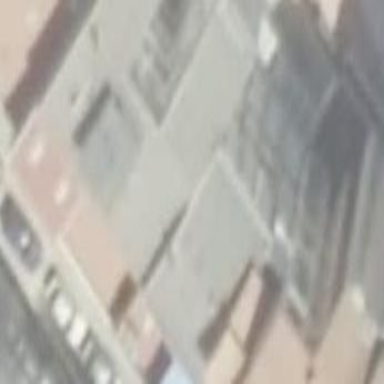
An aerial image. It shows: Part of building is shown in the image.